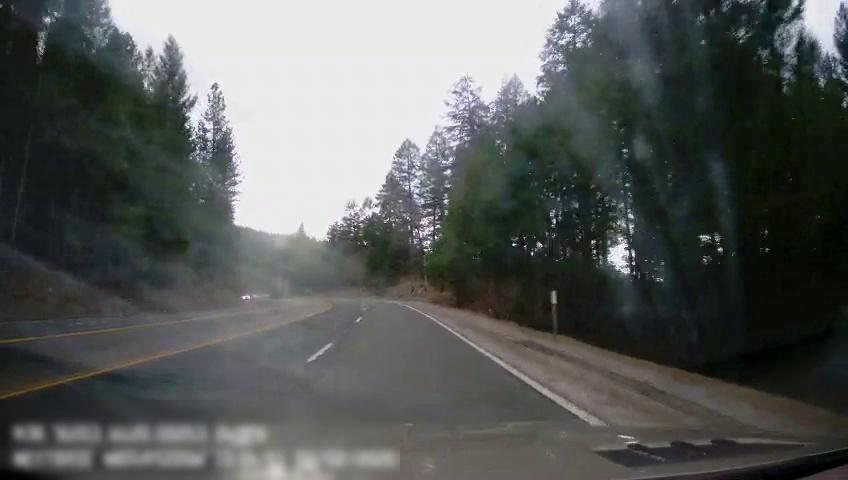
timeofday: Day
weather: Cloudy
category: Drivable Space
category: Vehicles | Van
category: Lanes | Alternate Lane
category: Lanes | Current Lane
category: Lanes | Current Lane
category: Lanes | Alternate Lane